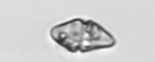
Label: Gyrodinium